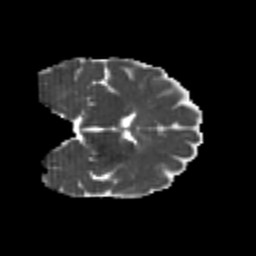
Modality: MD
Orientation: coronal
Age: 25
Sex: male
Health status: healthy
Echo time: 0.074 s